Question: I need to make a timeline like this:

using PyQt for the gui.
Basically, this timeline is for a car. On the timeline is all the stages of production the car goes through with dates and to the left is the team(s) involved in that specific stage.
i.e the Testing stage starts on the 21st January and ends on the 4th February. It's team(s) are the Crash Test Team and the Demolition Crew
The Production stages ( Design , Development, Testing , Marketing etc) need to be scalable so if you drag the end of the Design production phase from the 8th of January to the 10th of Jan, all the other stages in Production get a 2 day offset.
Any ideas, reccomendations, experiences, advice would be highly appreciated.
Many Thanks for taking the time to read this.
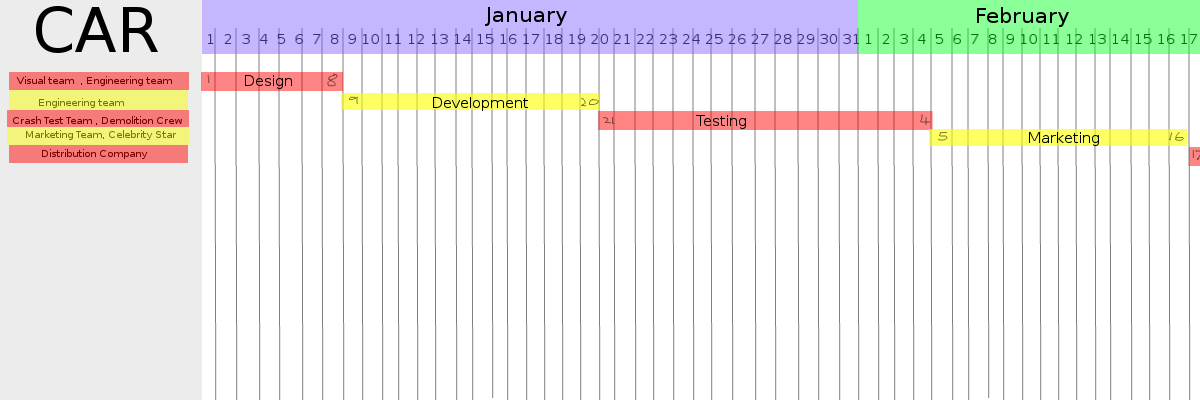
Answer: Of course, there are many ways to do this, but I would use QGraphicsView. I primarily use C++/Qt so can't comment how easy this would be to do in Python.
I would have each "stage" be a QGraphicsItem, and draw the Months/Days as the QGraphicsView background. I would override the mouse events for the graphics item to show appropriate cursors and resize it and its neighbours appropriately on mouse down/mouse move events.
This would be a fair amount of work. An easier approach would certainly be to use an existing control. A quick web search reveals KD Gantt from ICS (<URL> which is non-free but seems to have the facilities you need.